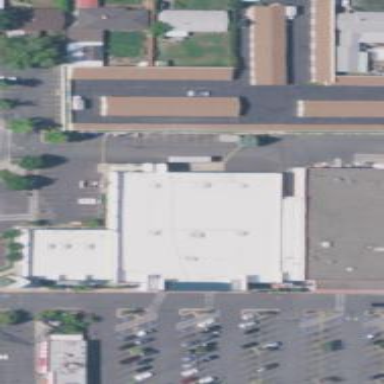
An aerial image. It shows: Department store building.